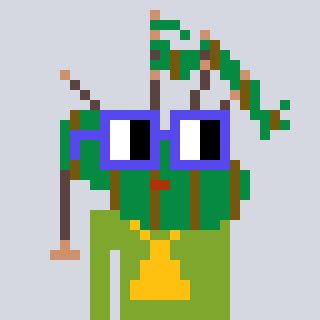
a pixel art character with square blue glasses, a bagpipe-shaped head and a slimegreen-colored body on a cool background